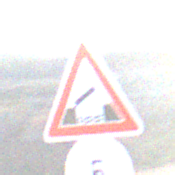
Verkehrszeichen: BeweglicheBruecke
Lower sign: Geschwindigkeit5
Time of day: SunriseSunset
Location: Outdoor (Nature)
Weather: PartlyCloudy
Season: NotSpecified
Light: Natural